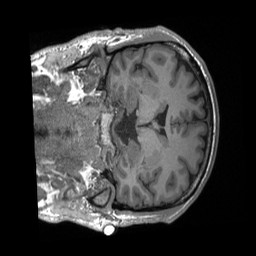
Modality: T1w
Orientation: coronal
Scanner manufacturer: siemens
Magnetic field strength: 3 T
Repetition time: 2.4 s
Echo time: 0.00224 s